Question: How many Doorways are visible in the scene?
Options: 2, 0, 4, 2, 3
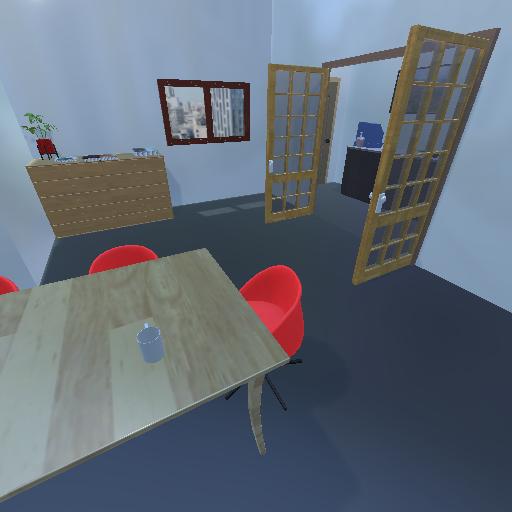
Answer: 2